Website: crate-barrel
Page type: delivery-shipping
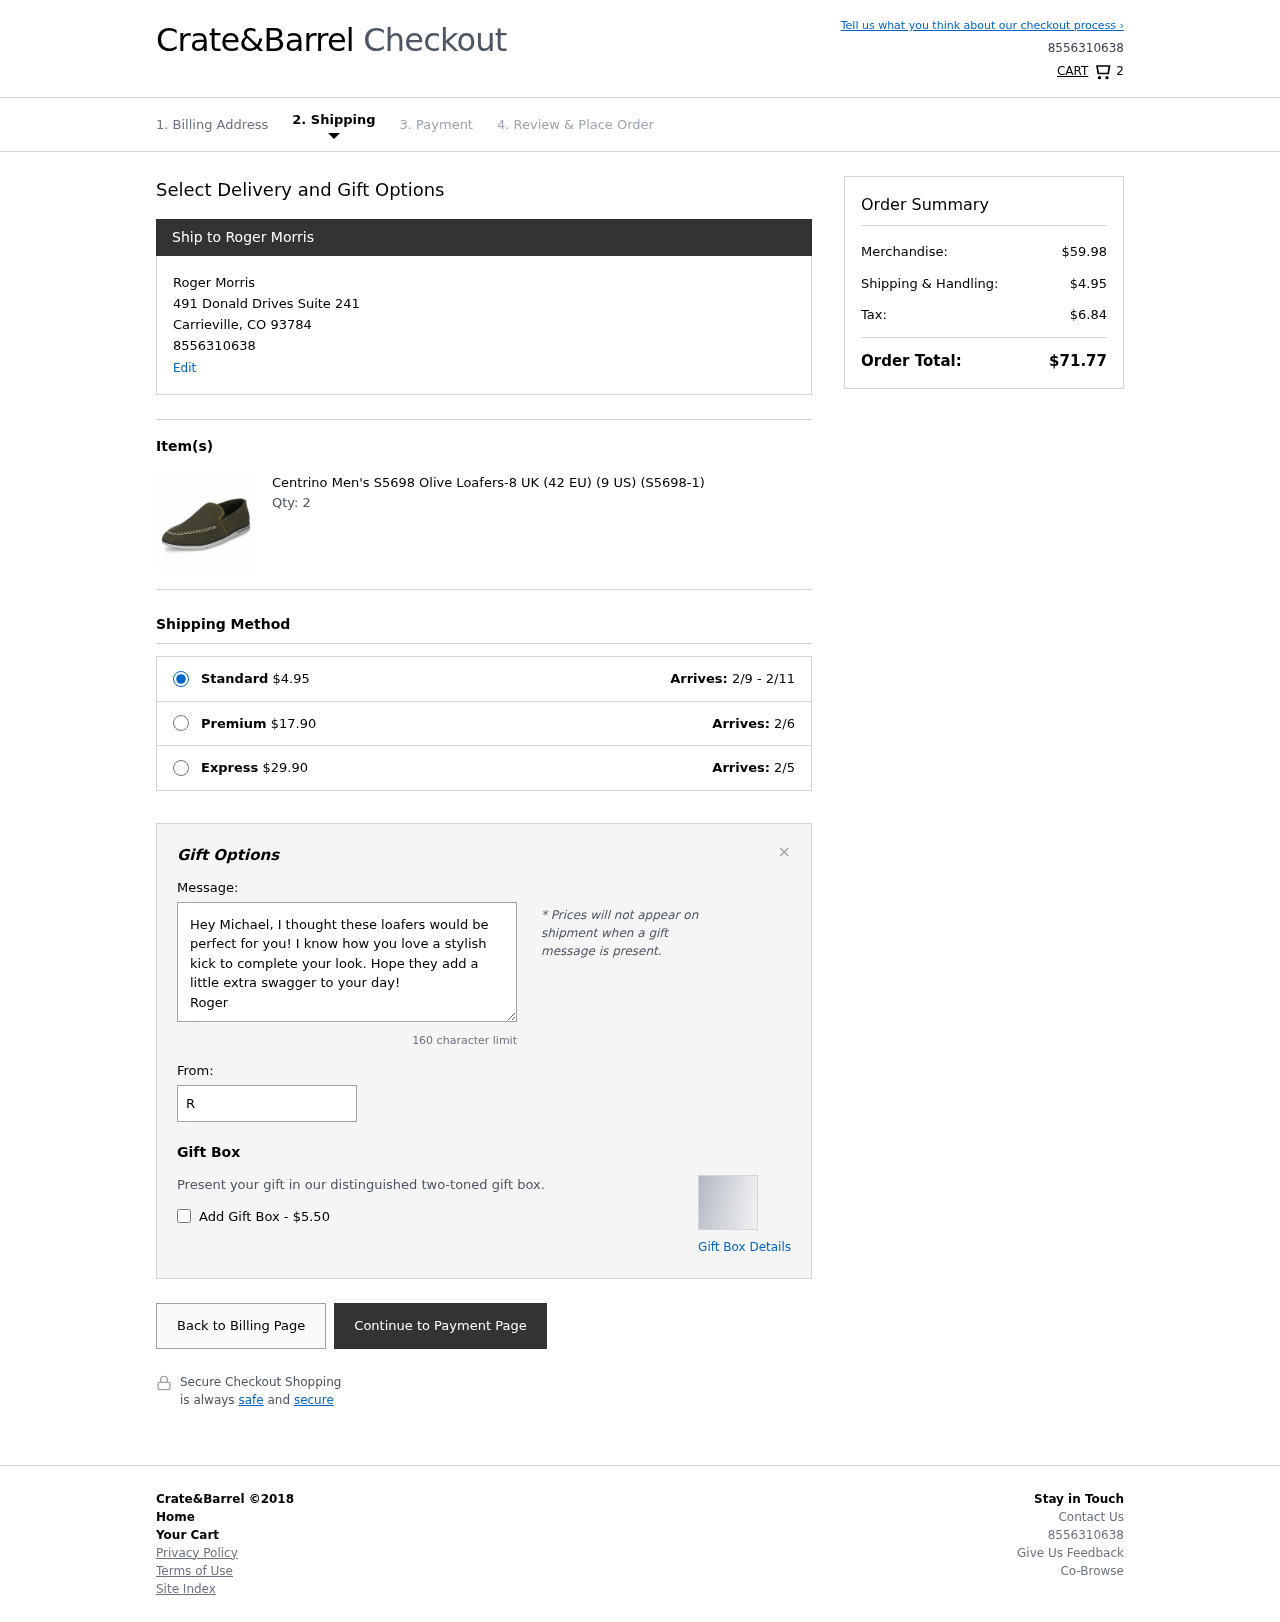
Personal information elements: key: PII_CITY
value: Carrieville
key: PII_FULLNAME
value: Roger Morris
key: PII_PHONE
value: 8556310638
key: PII_POSTCODE
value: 93784
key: PII_STATE_ABBR
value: CO
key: PII_STREET
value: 491 Donald Drives Suite 241
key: PII_FIRSTNAME
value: Roger
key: PII_LASTNAME
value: Morris
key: PII_FULLNAME2
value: Roger Morris
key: PII_FULLNAME3
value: Roger Morris
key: PII_FIRSTNAME2
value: Roger
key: PII_FIRSTNAME3
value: Roger
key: PII_LASTNAME2
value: Morris
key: PII_LASTNAME3
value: Morris
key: PII_FIRSTNAME_DERIVED
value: Roger
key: PII_LASTNAME_DERIVED
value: Morris
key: PII_FULLNAME_DERIVED
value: Roger Morris
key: PII_NAME_FULL_DERIVED
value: Roger Morris
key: PII_PHONE_LINE
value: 0638
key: PII_PHONE_SUFFIX
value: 0638
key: PII_PHONE2
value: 8556310638
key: PII_PHONE3
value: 8556310638
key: PII_PHONE_NUMERIC
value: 8556310638
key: PII_PHONE2_NUMERIC
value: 8556310638
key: PII_PHONE3_NUMERIC
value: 8556310638
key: PII_PHONE_DIGITS
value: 8556310638
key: PII_PHONE_LAST4
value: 0638
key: PII_GIFT_MESSAGE
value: Hey Michael, I thought these loafers would be perfect for you! I know how you love a stylish kick to complete your look. Hope they add a little extra swagger to your day!
Roger
Product elements: key: PRODUCT1_NAME
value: Centrino Men's S5698 Olive Loafers-8 UK (42 EU) (9 US) (S5698-1)
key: PRODUCT1_QUANTITY
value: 2
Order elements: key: ORDER_NUM_ITEMS
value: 2
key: ORDER_SHIPPING_COST
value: $4.95
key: ORDER_DELIVERY_DATE
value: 2/9 - 2/11
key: PREMIUM_SHIPPING_COST
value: $17.90
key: PREMIUM_DELIVERY_DATE
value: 2/6
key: EXPRESS_SHIPPING_COST
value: $29.90
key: EXPRESS_DELIVERY_DATE
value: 2/5
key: ORDER_SUBTOTAL
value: $59.98
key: ORDER_SHIPPING_COST2
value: $4.95
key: ORDER_TAX
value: $6.84
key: ORDER_TOTAL
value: $71.77